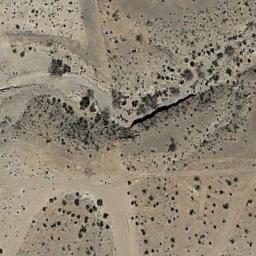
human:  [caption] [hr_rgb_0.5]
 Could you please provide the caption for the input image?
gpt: There are several trees and some weeds in this desert .

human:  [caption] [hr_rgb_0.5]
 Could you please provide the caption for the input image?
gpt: Chaparral is densely distributed in the sand from the middle to sparsely around .

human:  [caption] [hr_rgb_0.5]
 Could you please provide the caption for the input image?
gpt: The chaparral is scattered and sparse .

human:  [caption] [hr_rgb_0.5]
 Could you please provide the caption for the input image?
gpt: The chaparral is in the bare land .

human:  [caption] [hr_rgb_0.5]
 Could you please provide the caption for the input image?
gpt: A lot of dense chaparrals of different sizes grow in the desert .